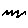
Label: zigzag